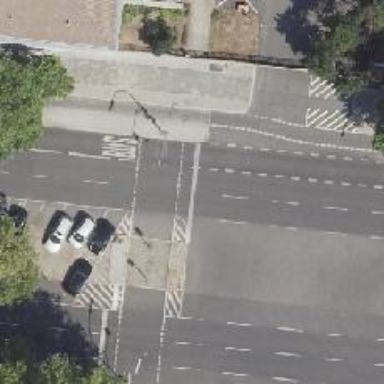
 there is shared busway cycleway and lane for parking."